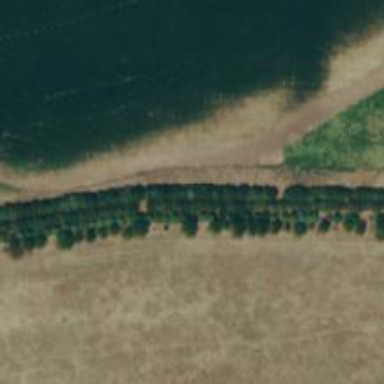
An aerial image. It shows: Row of trees in natural setting.